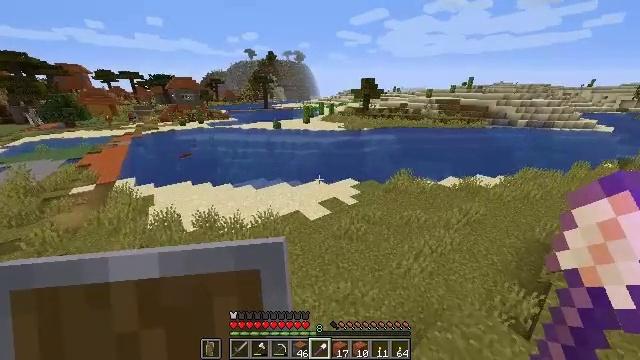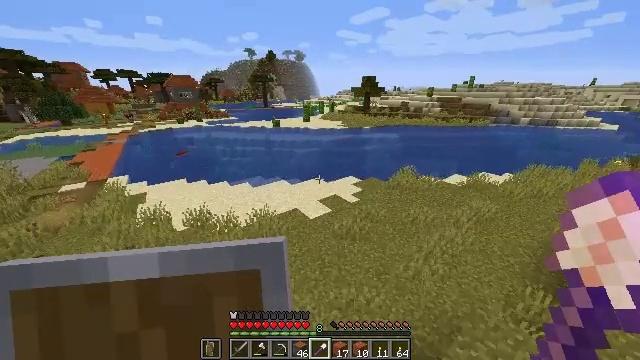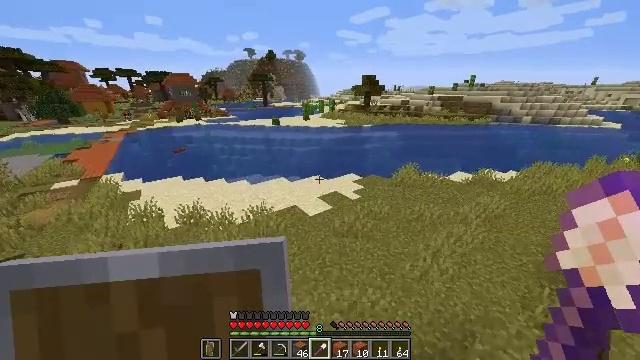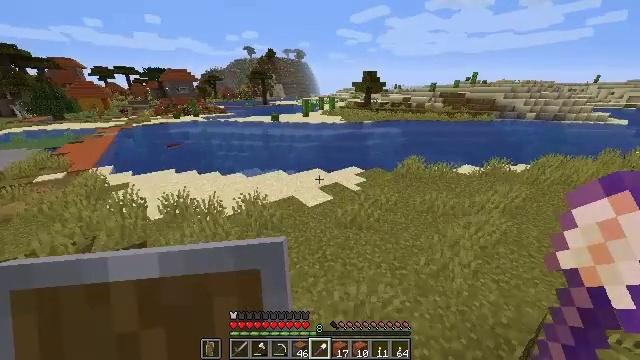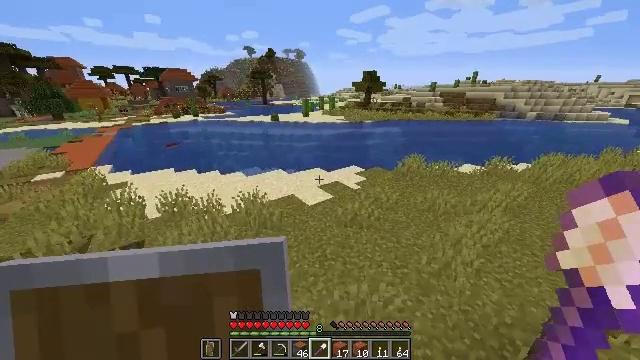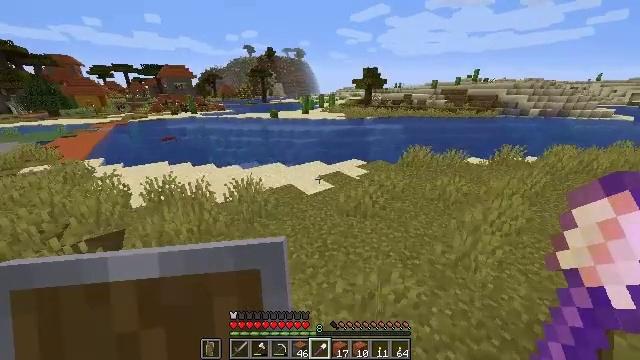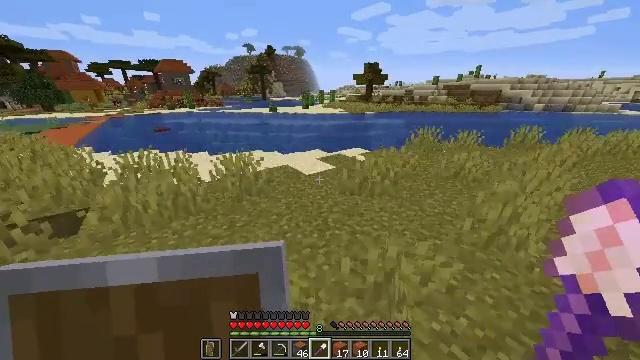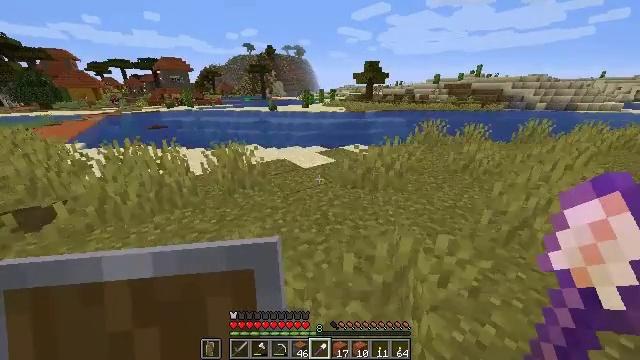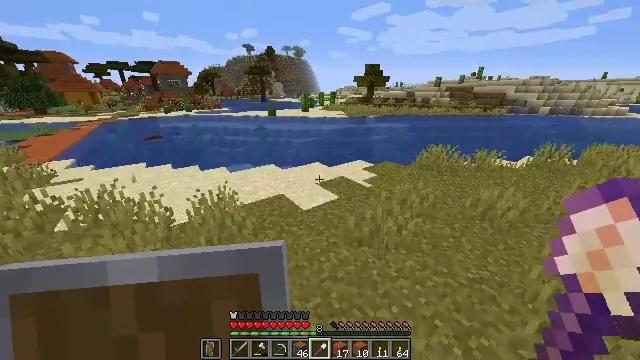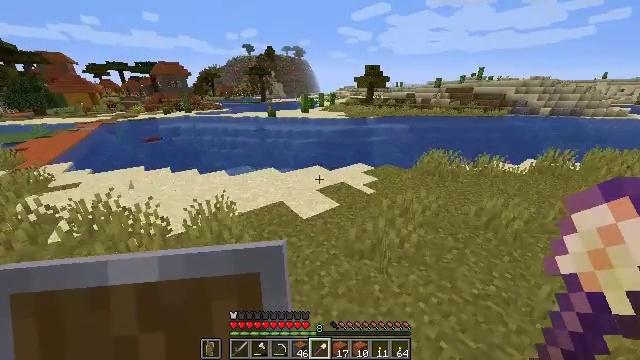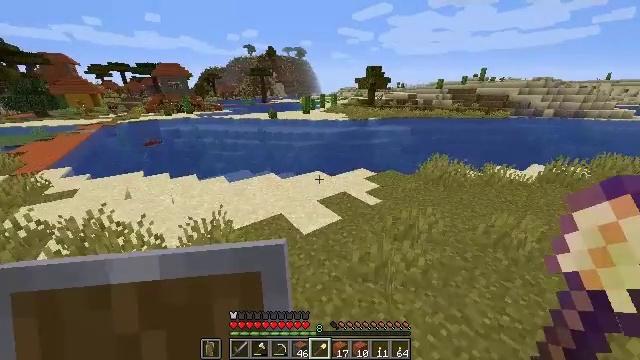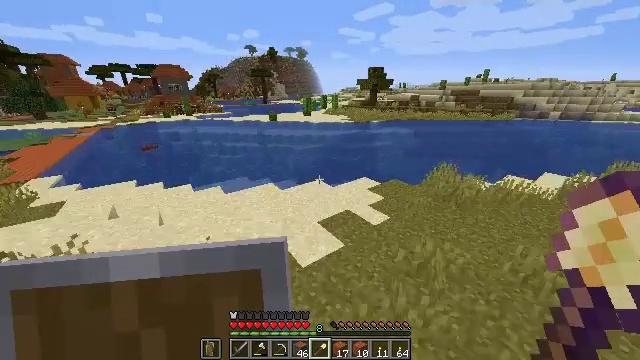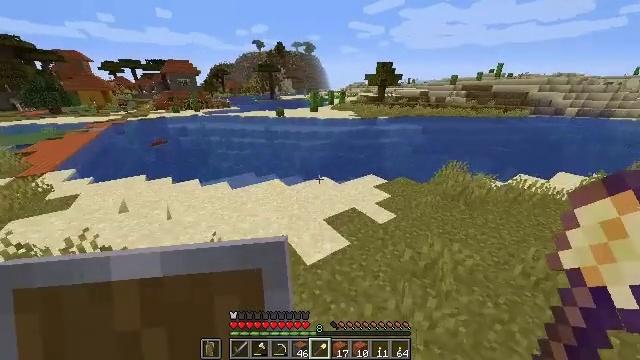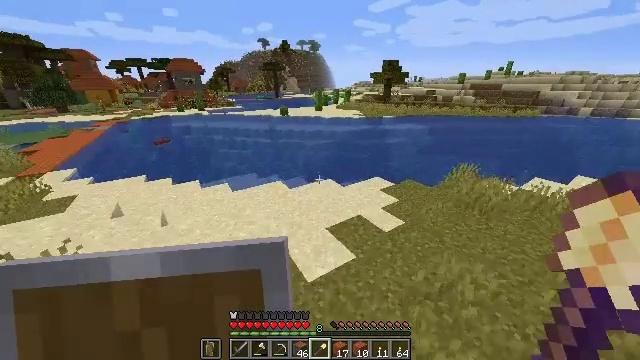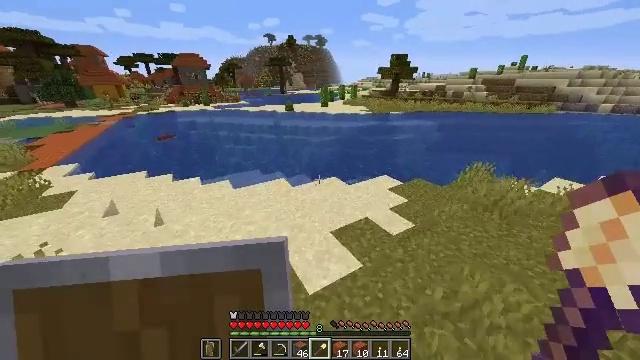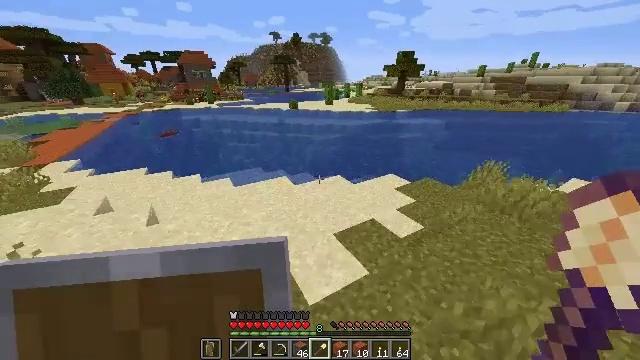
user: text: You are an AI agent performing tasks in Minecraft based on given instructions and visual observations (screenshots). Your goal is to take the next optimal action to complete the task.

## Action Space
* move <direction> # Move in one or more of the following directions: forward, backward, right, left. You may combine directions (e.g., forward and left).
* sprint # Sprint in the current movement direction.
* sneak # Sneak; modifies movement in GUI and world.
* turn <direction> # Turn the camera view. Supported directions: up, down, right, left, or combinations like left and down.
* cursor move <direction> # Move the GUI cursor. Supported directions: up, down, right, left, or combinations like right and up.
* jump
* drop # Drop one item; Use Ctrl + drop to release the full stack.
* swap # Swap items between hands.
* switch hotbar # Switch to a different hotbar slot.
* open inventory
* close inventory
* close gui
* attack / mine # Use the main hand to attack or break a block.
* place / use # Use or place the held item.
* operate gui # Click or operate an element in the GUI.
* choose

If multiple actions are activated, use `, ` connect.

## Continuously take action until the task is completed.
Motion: motion action
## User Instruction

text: Attack the ground to gather sand.
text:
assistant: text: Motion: move forward, jump
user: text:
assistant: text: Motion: move forward, jump
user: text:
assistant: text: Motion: move forward, jump
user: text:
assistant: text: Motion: move forward, jump
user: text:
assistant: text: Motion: move forward, jump
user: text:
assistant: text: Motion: move forward, jump
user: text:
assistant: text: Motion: move forward, jump
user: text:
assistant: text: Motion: move forward, jump
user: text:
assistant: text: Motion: move forward, jump
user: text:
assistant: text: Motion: move forward, jump
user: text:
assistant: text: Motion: move forward, jump
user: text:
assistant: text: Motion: move forward, turn left and down, jump
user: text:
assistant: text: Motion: move forward, turn left, jump
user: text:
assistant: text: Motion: move forward, turn left, jump
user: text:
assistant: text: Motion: move forward, turn left, jump
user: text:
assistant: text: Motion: move forward, jump
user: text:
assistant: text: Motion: move forward, jump
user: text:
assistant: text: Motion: move forward, jump
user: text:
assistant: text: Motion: move forward, jump
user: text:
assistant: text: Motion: move forward, turn left and down, jump
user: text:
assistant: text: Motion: move forward and move right, turn left and down, jump
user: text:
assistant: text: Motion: move forward and move right, turn left and down, jump
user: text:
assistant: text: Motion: move forward and move right, turn left and down, jump
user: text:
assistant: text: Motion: move forward and move right, turn left and down
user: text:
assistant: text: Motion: move forward and move right, turn left and down
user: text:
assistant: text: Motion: move right, turn left and down
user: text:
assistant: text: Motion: move right, turn left and down
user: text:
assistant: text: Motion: move back and move right, turn left
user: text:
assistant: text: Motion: move back and move right, turn left
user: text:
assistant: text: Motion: move back, turn left